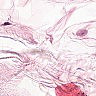
Metastatic tissue present: no